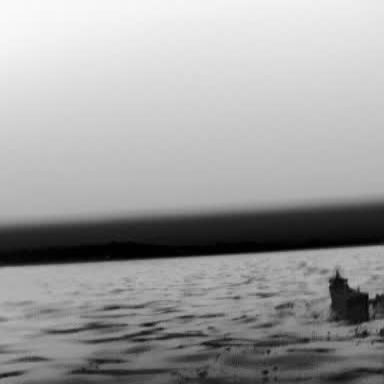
There is a liner in the infrared image.